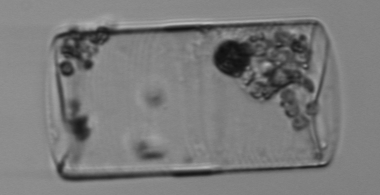
Label: Guinardia_flaccida